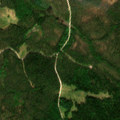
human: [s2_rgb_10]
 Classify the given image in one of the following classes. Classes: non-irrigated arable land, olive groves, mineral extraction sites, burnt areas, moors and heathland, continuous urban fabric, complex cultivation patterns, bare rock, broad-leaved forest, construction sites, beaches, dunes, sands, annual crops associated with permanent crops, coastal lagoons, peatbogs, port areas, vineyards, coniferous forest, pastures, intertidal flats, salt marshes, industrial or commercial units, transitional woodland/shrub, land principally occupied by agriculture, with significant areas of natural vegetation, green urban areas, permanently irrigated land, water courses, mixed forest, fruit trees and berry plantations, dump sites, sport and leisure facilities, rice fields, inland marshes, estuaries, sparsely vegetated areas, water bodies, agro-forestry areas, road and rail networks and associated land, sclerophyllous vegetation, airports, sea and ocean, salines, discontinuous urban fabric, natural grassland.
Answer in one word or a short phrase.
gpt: coniferous forest, mixed forest